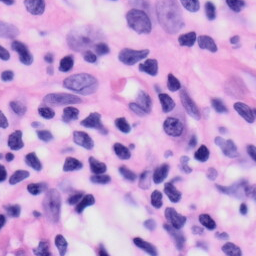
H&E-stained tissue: Skin